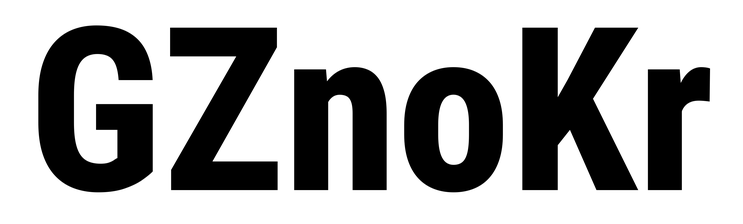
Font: Roboto_Condensed_ExtraBold